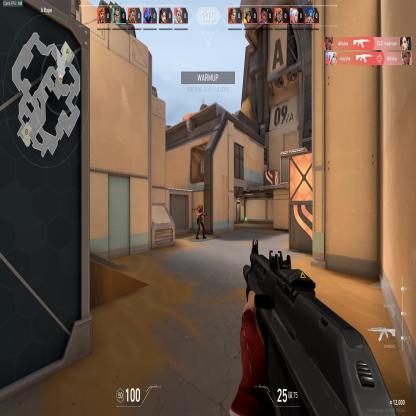
Label: enemy